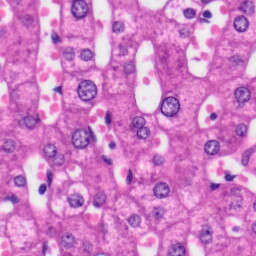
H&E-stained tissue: Liver